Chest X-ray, PA view. Patient: 57 years old, sex M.
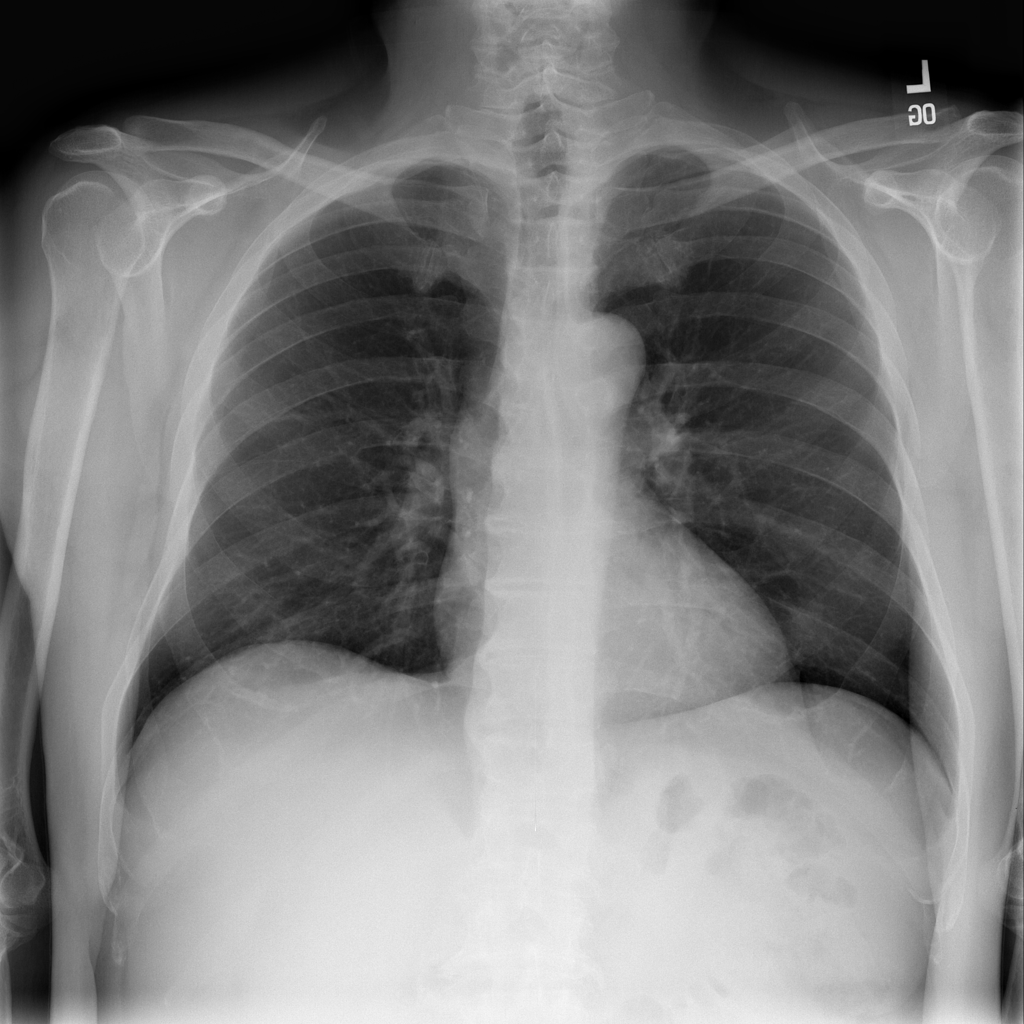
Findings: No Finding